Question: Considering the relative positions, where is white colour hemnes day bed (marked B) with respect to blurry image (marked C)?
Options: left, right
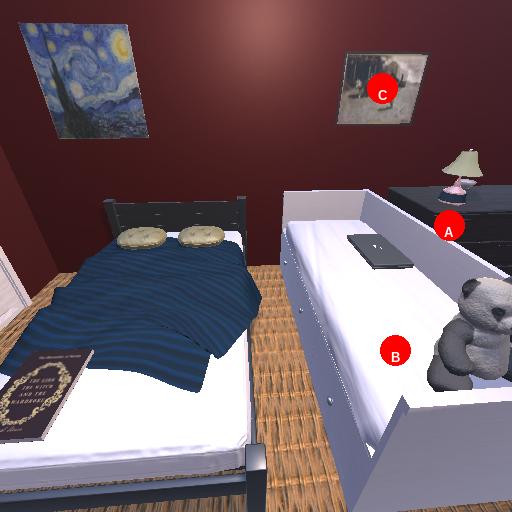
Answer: left